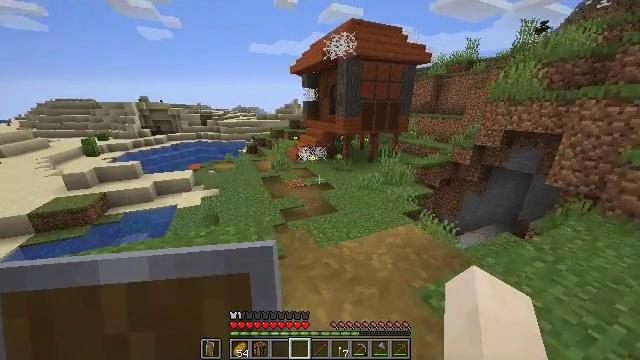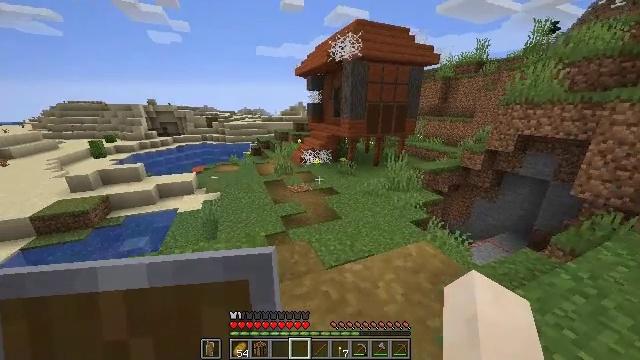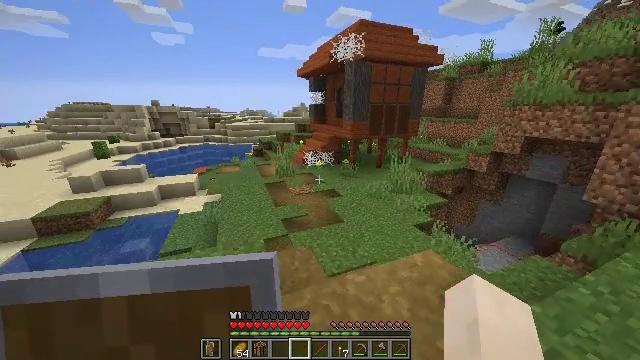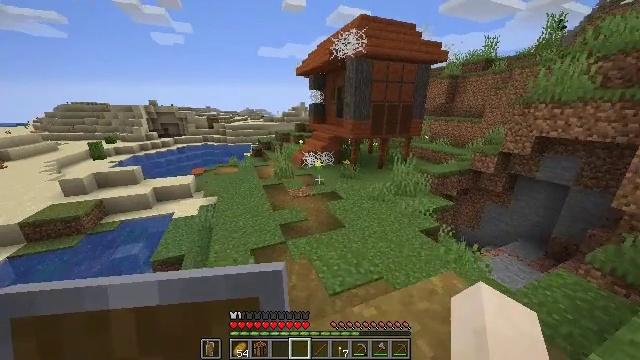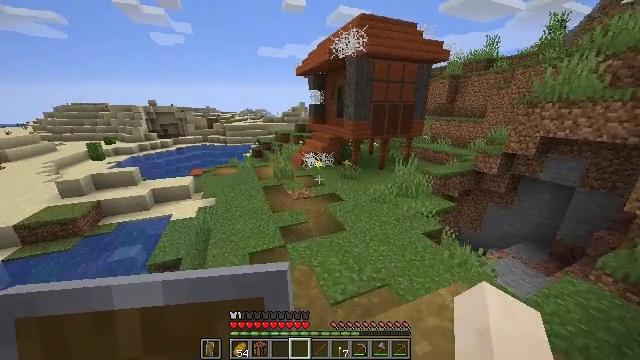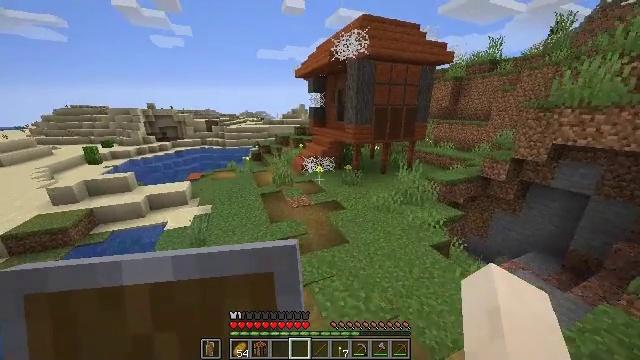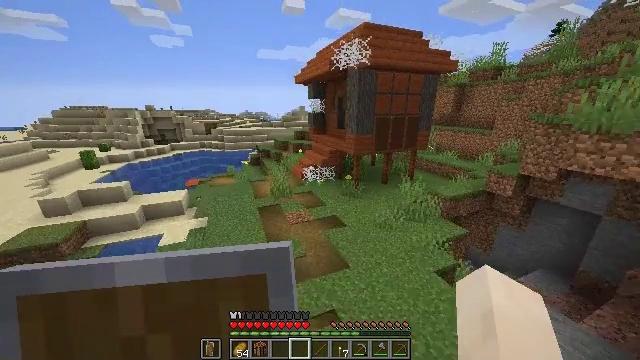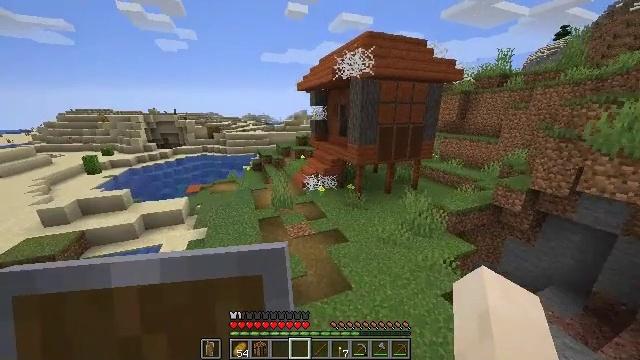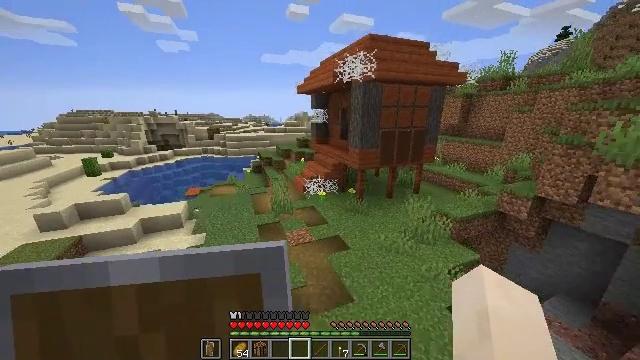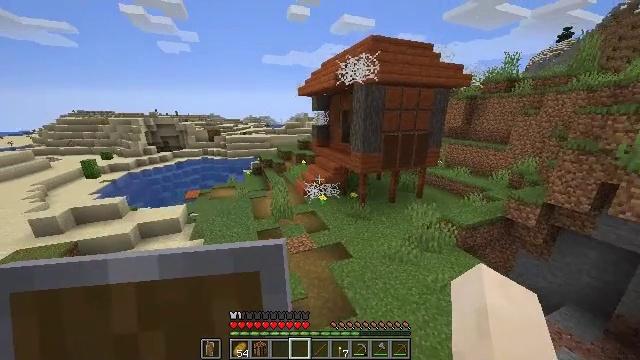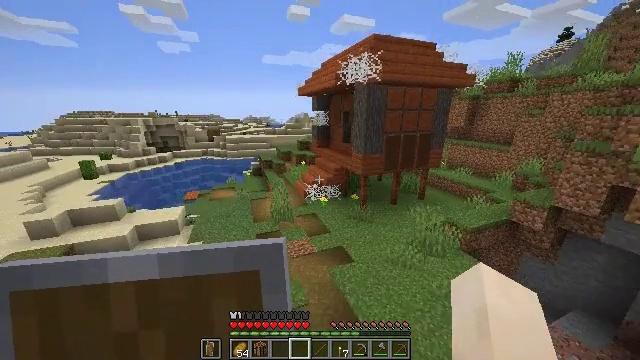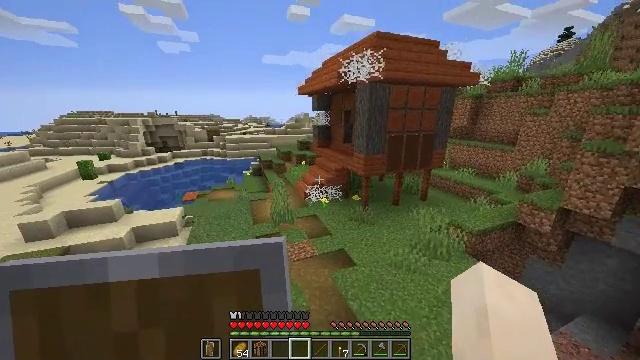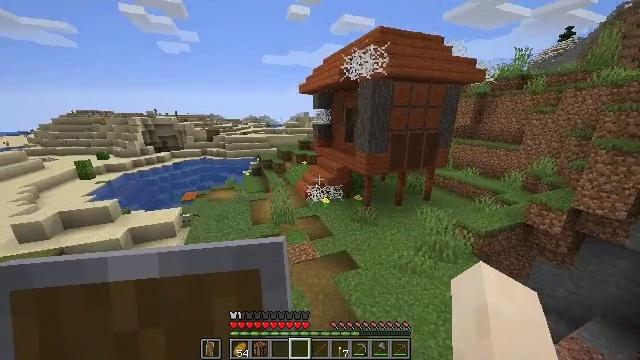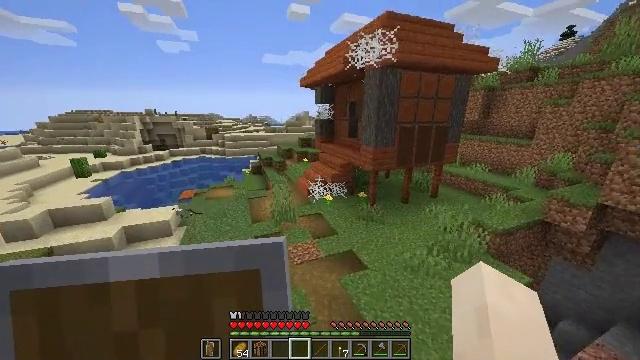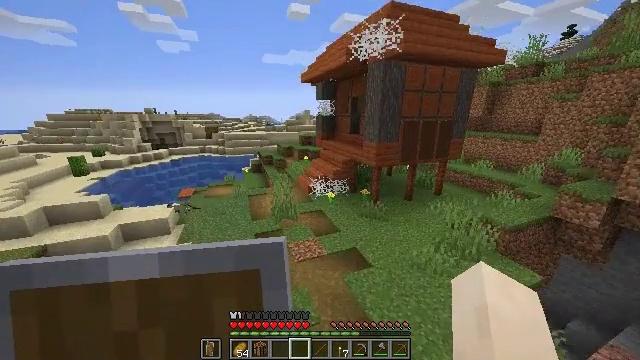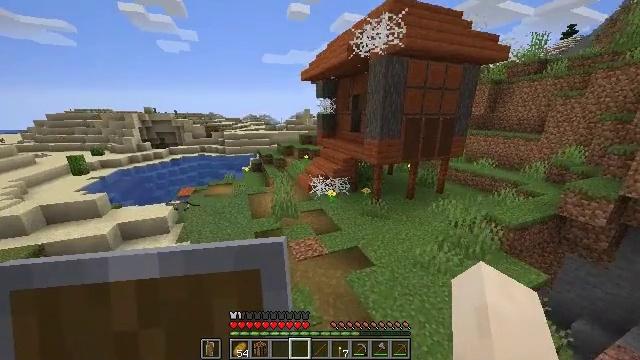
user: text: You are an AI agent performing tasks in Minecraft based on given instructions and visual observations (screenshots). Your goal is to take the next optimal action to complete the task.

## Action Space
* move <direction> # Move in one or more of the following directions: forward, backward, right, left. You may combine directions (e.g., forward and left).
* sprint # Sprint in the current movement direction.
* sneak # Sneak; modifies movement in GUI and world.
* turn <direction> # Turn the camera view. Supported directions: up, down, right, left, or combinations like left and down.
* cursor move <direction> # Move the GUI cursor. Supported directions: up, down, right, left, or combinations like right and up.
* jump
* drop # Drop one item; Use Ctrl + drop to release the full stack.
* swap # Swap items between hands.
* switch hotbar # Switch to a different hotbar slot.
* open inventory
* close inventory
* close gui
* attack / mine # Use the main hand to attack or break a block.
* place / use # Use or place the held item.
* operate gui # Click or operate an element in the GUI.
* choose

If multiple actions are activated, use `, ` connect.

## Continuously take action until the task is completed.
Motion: motion action
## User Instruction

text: Reclaim bookshelf materials.
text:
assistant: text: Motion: move forward, sprint, turn left
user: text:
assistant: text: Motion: move forward, sprint
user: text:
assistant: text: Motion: move forward, sprint
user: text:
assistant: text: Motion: move forward, sprint
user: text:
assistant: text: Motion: move forward, sprint, jump
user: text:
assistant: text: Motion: move forward, sprint, jump
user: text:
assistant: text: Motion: move forward, sprint, jump
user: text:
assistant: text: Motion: move forward and move left, sprint, jump
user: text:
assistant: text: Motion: move forward and move left, sprint
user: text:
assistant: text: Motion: move forward and move left, sprint
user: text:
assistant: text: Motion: move forward and move left, sprint
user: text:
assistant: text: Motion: move forward and move left, sprint
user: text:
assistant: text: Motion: move forward and move left, sprint
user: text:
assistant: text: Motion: move forward and move left, sprint
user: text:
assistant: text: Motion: move forward and move left, sprint
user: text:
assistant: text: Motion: move forward and move left, sprint
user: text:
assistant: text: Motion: move forward and move left, sprint
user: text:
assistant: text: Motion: move forward and move left, sprint
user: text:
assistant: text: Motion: move forward and move left, sprint
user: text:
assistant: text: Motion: move forward and move left, sprint
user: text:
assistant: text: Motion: move forward, sprint
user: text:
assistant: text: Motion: move forward, sprint
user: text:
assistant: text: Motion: move forward, sprint
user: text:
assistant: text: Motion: move forward, sprint
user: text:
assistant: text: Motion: move forward and move left, sprint
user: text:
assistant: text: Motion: move forward and move left, sprint
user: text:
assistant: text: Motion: move forward and move left, sprint
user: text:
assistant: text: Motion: move forward, sprint
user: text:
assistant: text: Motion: move forward, sprint
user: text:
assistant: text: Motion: move forward, sprint